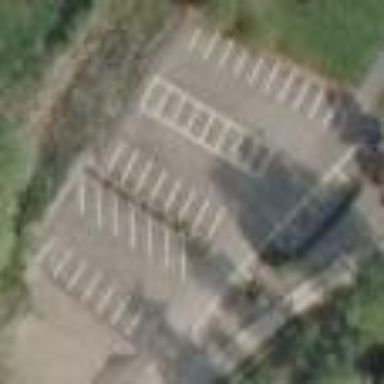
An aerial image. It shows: Parking area.